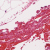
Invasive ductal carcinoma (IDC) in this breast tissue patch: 0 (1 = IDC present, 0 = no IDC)